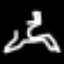
Label: frog